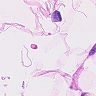
Metastatic tissue present: no